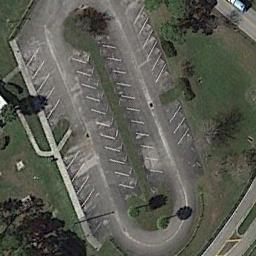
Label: parking_lot